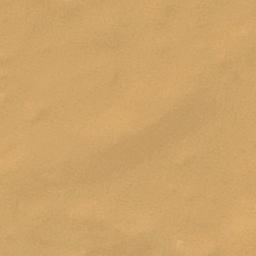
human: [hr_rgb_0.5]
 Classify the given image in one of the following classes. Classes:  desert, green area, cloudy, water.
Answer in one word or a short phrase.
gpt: desert